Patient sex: M
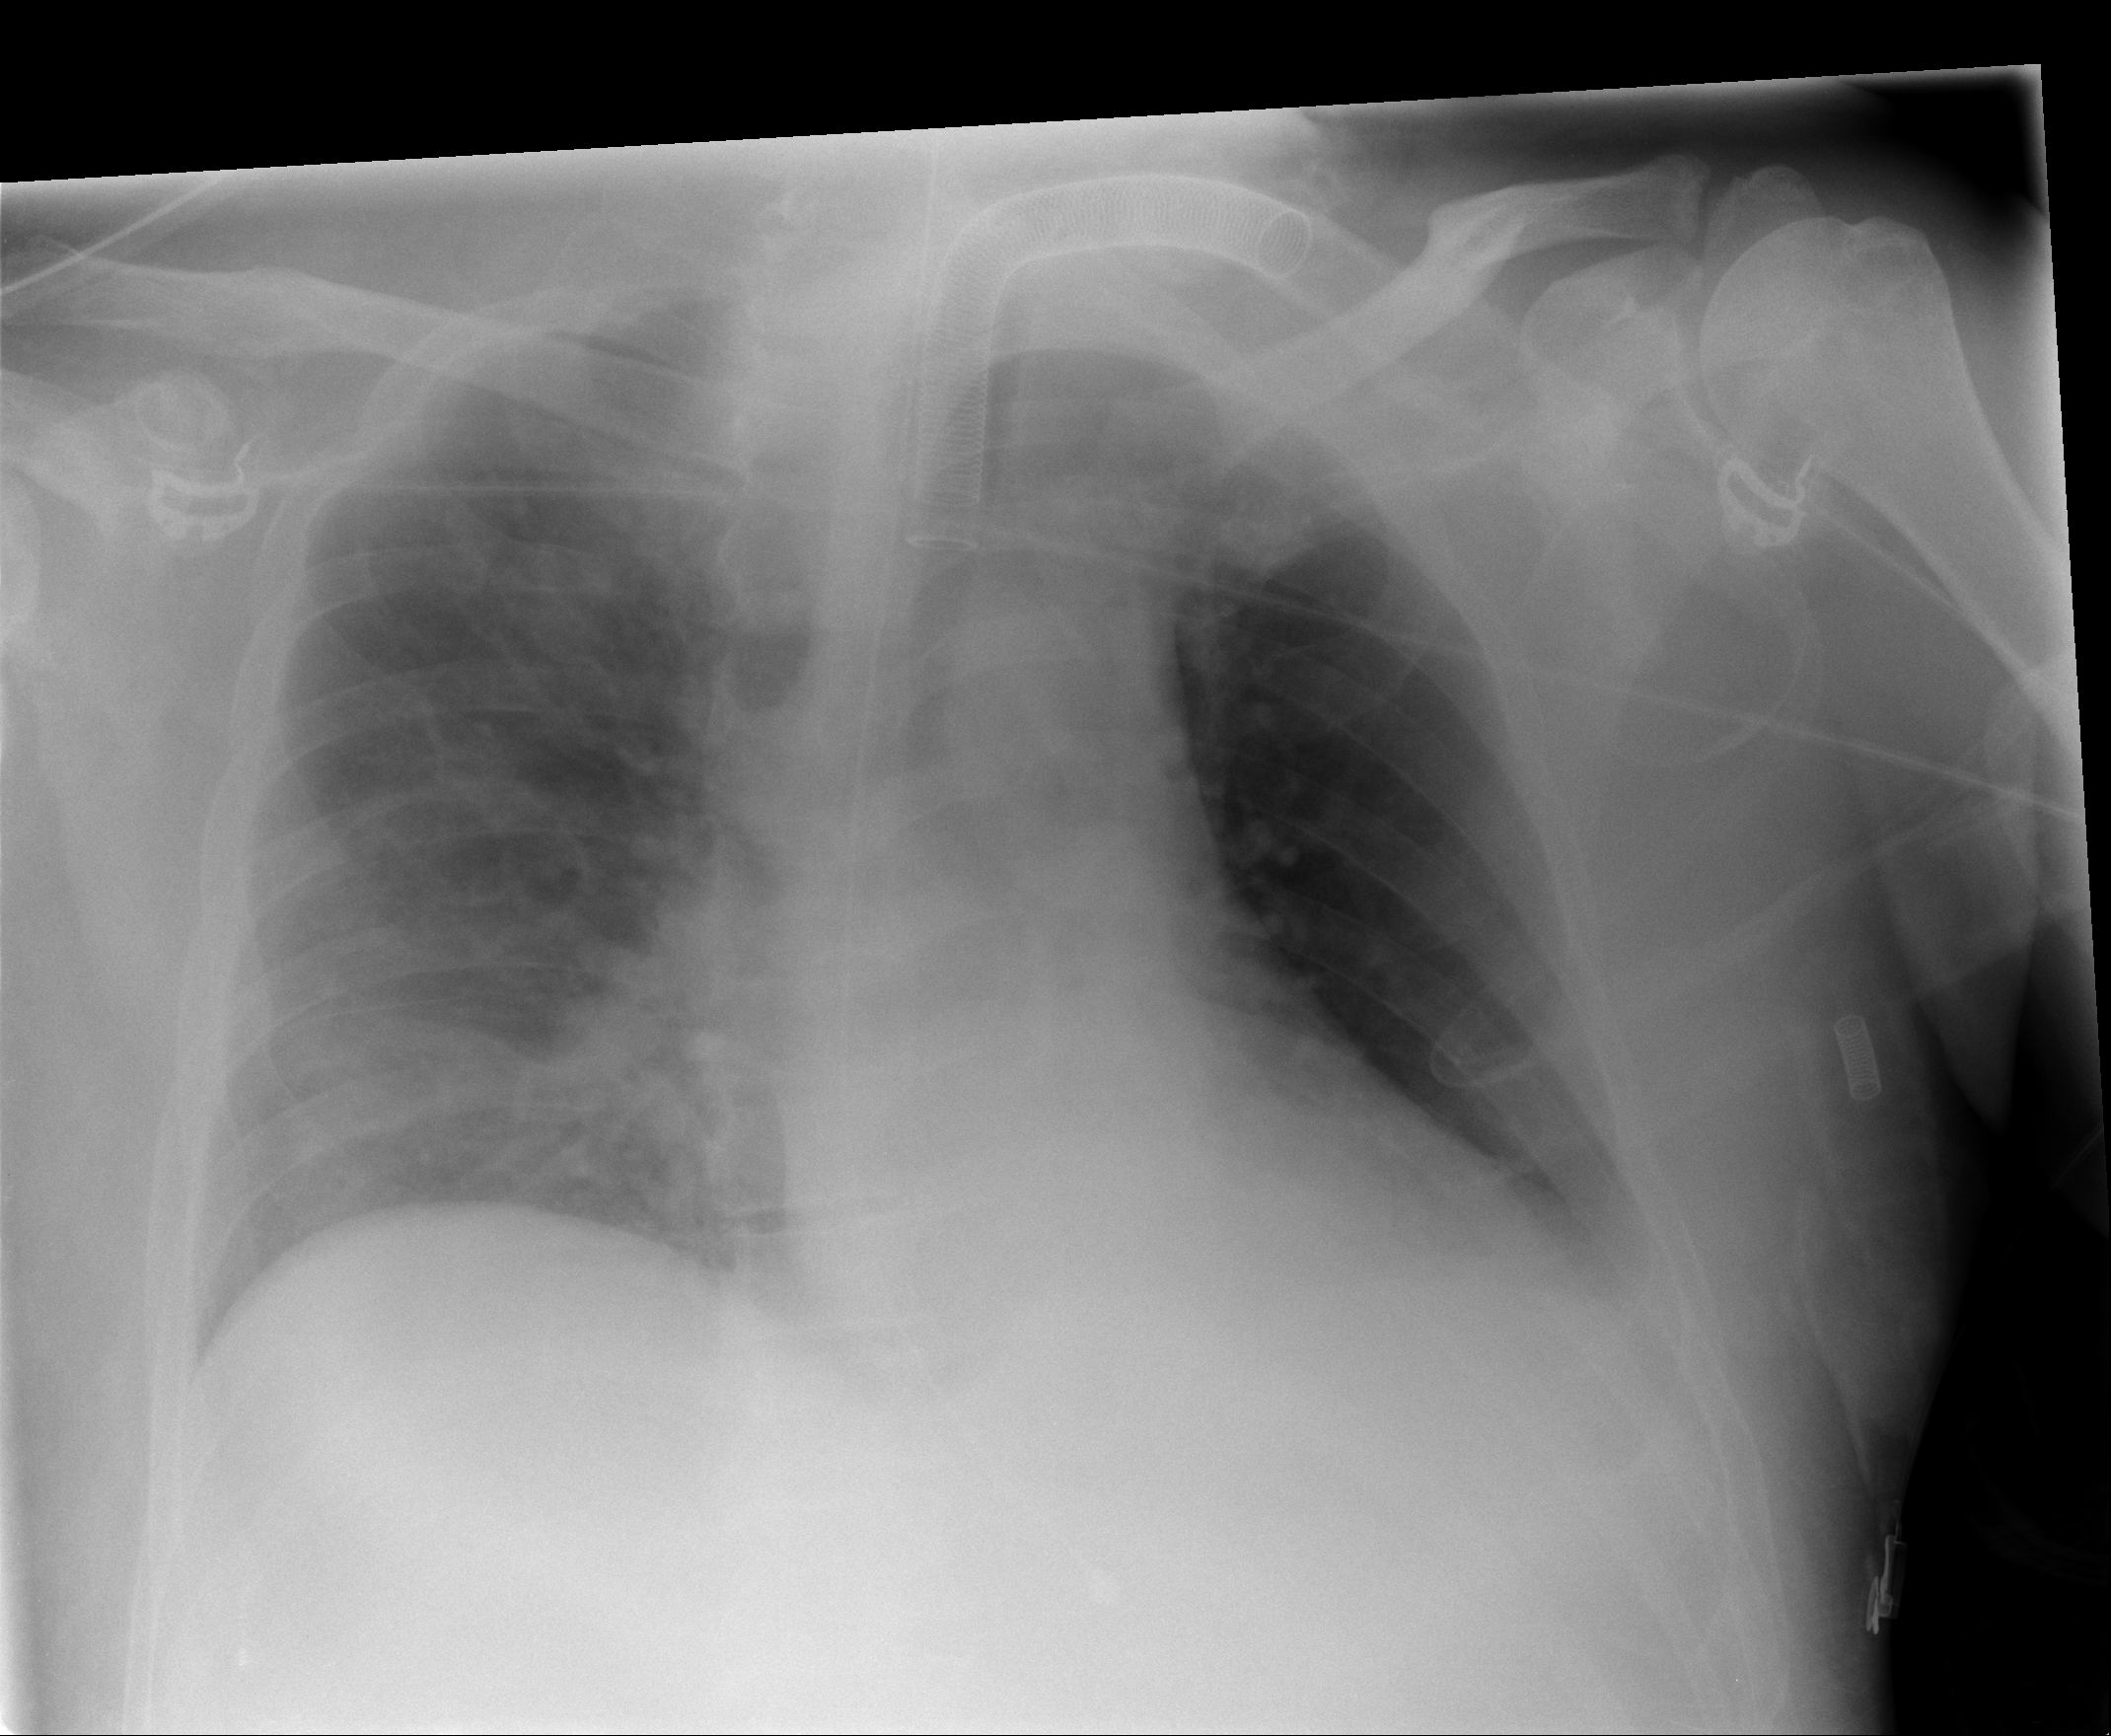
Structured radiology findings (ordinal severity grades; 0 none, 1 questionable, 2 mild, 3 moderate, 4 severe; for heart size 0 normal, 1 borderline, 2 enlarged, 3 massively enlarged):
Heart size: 0
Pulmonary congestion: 0
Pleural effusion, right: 0
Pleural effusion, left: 2
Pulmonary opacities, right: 2
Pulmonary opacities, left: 0
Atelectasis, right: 2
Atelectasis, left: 2